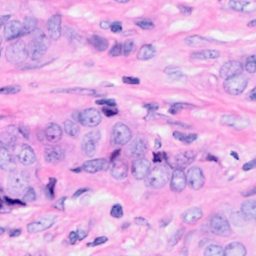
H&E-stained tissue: Breast